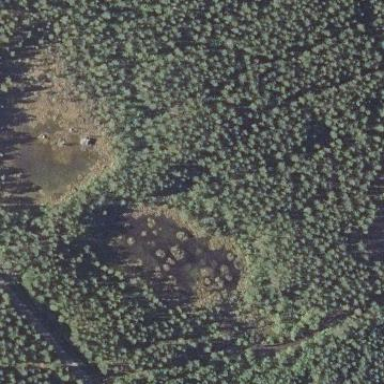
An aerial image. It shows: Bog wetland.